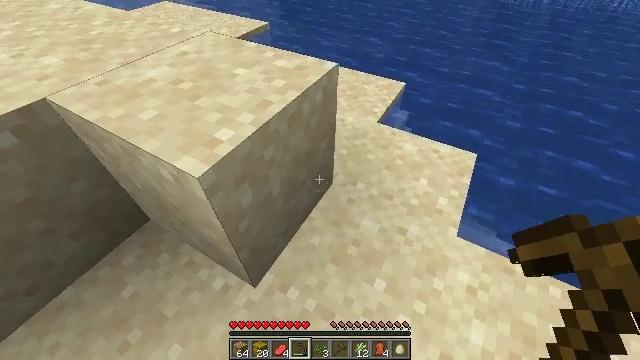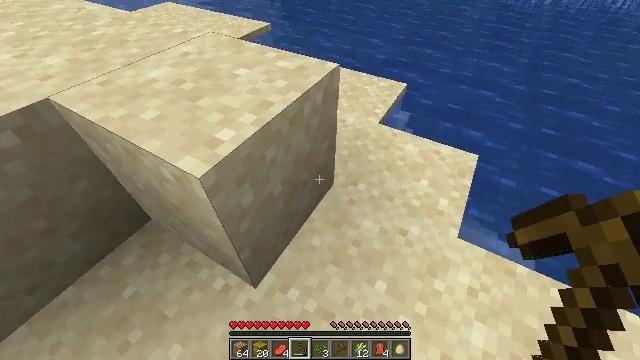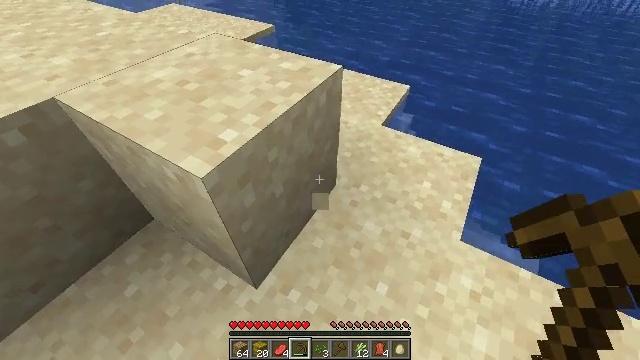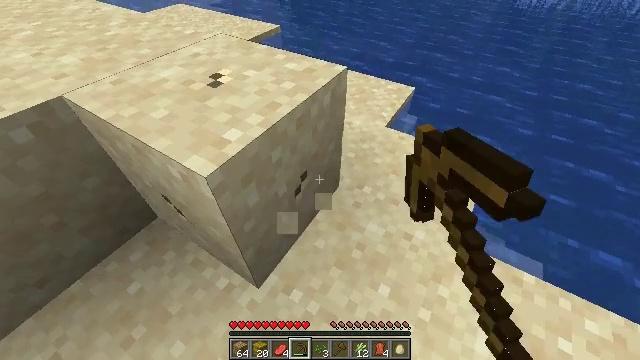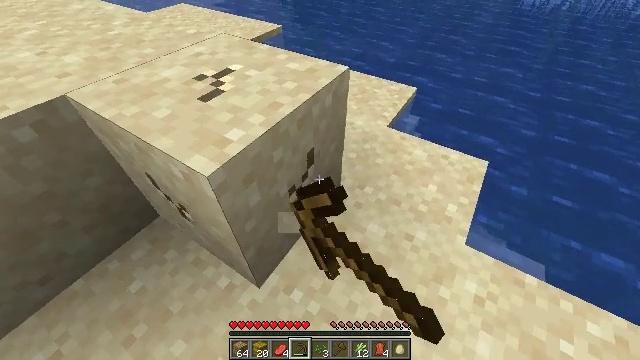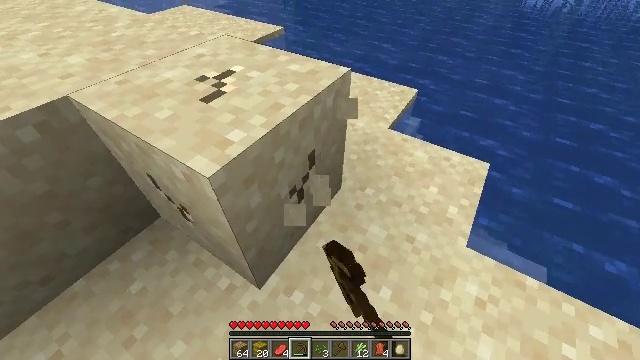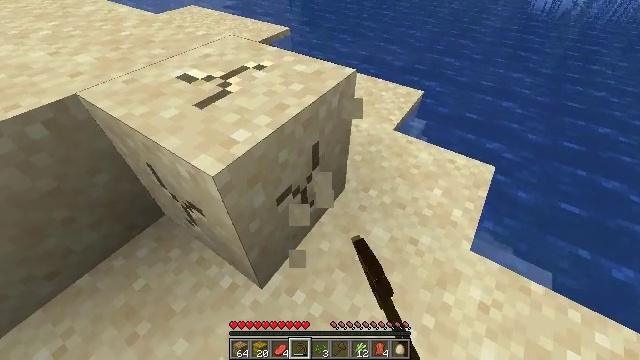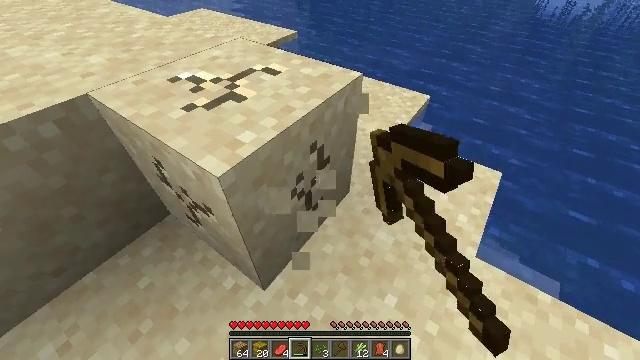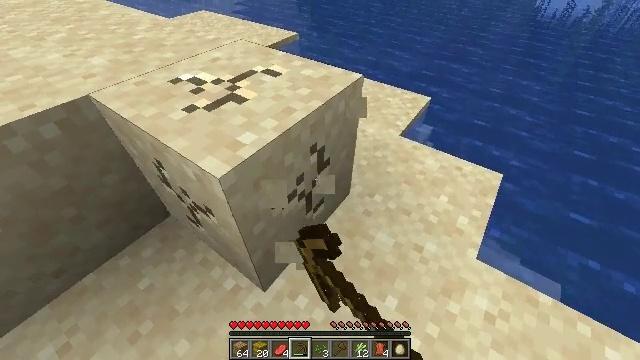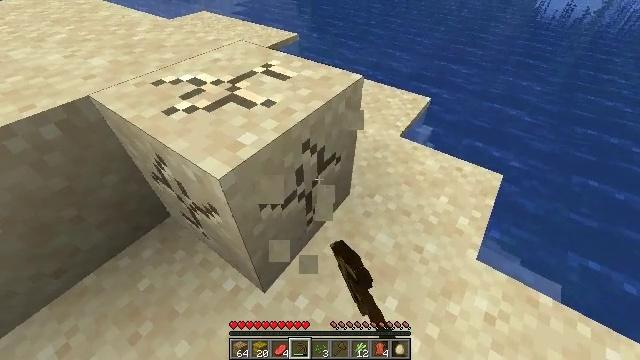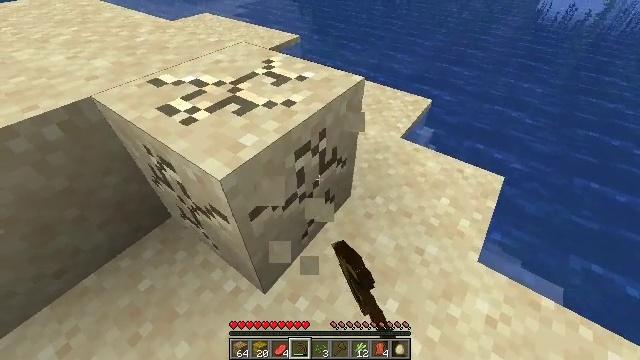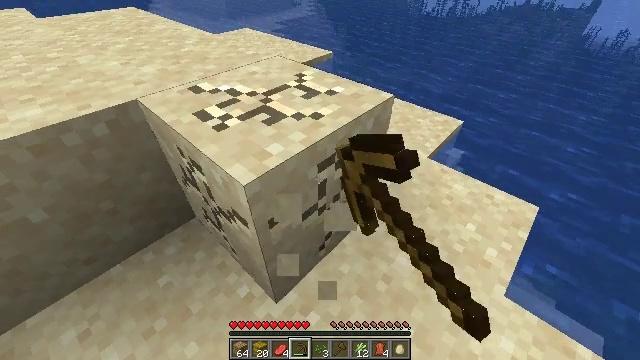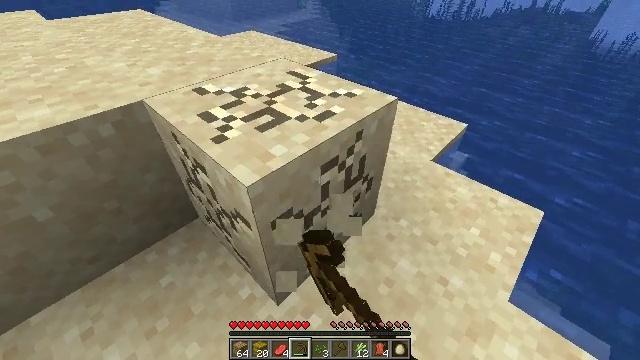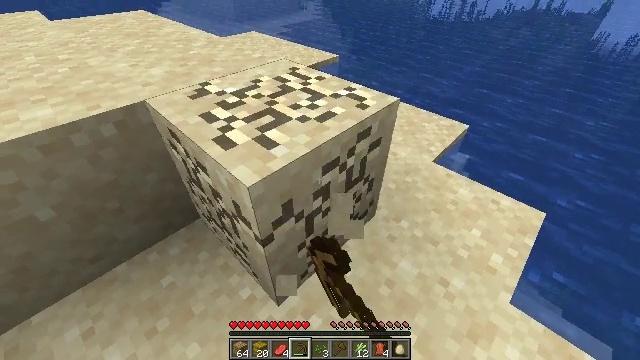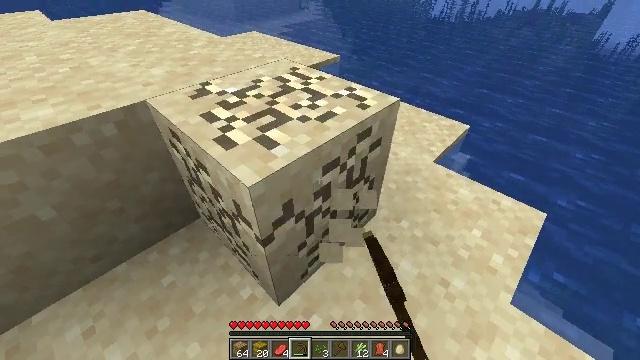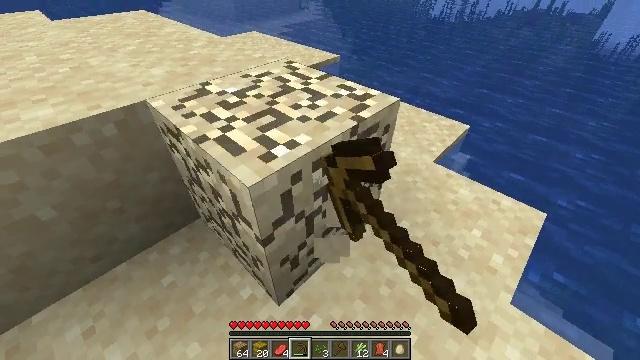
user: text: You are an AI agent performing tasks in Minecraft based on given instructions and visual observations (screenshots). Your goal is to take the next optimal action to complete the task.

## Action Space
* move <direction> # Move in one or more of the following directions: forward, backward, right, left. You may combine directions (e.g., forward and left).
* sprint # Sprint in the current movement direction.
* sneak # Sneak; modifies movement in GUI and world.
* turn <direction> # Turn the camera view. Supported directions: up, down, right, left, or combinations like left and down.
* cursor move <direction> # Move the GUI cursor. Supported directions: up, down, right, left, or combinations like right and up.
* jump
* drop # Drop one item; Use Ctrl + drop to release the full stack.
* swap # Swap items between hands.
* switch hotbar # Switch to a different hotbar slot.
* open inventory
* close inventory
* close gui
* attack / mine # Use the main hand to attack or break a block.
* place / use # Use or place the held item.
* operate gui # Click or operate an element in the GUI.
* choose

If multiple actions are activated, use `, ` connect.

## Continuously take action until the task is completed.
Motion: motion action
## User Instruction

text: Gather sand from the desert.
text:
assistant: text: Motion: no_op
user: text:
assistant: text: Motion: attack / mine
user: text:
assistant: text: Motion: turn left, attack / mine
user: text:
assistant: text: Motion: attack / mine
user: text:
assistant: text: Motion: attack / mine
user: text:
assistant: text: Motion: turn left, attack / mine
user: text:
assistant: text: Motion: turn left, attack / mine
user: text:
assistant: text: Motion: attack / mine
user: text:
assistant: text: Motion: attack / mine
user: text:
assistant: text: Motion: attack / mine
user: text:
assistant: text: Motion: turn left and up, attack / mine
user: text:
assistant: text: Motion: attack / mine
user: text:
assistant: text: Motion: attack / mine
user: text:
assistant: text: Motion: attack / mine
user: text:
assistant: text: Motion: attack / mine
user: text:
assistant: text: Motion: attack / mine
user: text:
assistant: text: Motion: attack / mine
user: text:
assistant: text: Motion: attack / mine
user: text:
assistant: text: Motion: attack / mine
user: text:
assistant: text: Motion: turn left, attack / mine
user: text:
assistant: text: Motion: move forward, attack / mine
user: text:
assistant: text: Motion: move forward, turn left, attack / mine
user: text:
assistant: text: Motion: move forward, turn left and up, attack / mine
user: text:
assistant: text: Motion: move forward, turn left and up, attack / mine
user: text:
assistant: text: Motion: move forward, turn left and up, attack / mine
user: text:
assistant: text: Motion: move forward, turn left and up, attack / mine
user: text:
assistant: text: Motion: attack / mine
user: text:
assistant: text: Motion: attack / mine
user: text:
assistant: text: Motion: attack / mine
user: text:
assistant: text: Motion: attack / mine